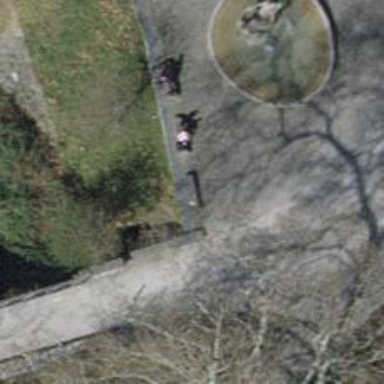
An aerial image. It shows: Bench.